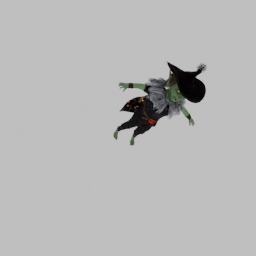
Label: people